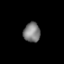
Tissue: lung
Cell type: Epithelial cells
Senescence score: 0.1868
Nuclear area (px): 324
Mean DAPI intensity: 124.898